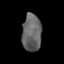
Tissue: lung
Cell type: Epithelial cells
Senescence score: 0.1599
Nuclear area (px): 701
Mean DAPI intensity: 101.07